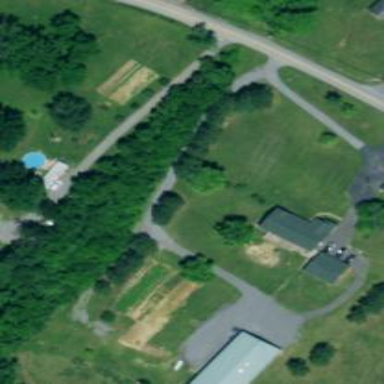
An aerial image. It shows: Driveway.